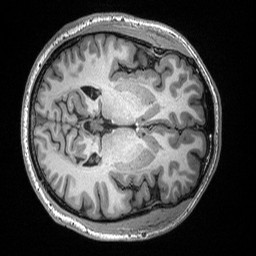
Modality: T1w
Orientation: axial
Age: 29
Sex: male